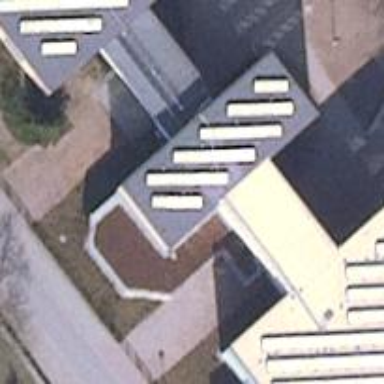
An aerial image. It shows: School building.